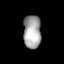
Tissue: lung
Cell type: Epithelial cells
Senescence score: 0.2032
Nuclear area (px): 566
Mean DAPI intensity: 167.399